Field crop: maize
Growth stage: 1
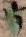
Species: datura